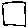
Label: square